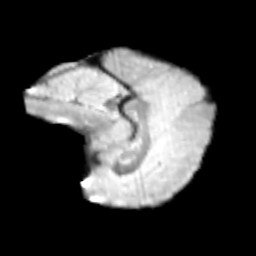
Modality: T2w
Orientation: sagittal
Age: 11
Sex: female
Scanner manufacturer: siemens
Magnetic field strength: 3 T
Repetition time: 3.8 s
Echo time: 0.07 s